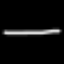
Label: line